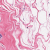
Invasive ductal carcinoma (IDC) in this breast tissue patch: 0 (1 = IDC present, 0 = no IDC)